Interaction volume radius: 5 \u00c5
Interaction volume height: 25 \u00c5
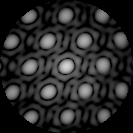
Disorder parameter: 0.07854